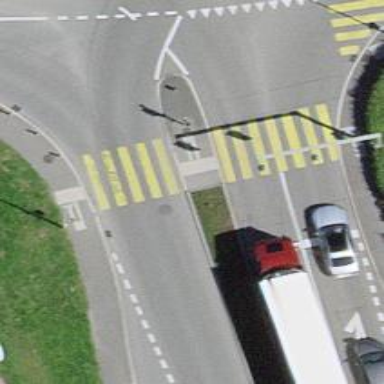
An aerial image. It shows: Road with traffic signals at the crossing.